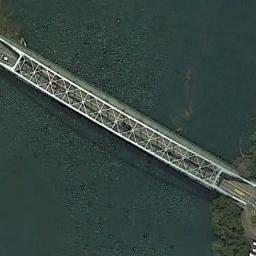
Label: bridge